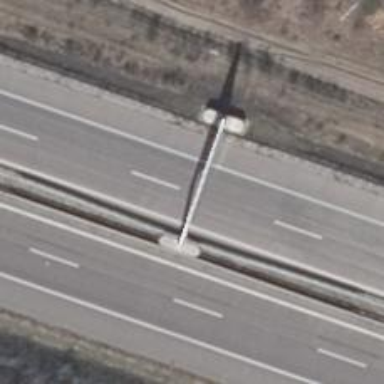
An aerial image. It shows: View of motorway.